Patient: sex F, age 60
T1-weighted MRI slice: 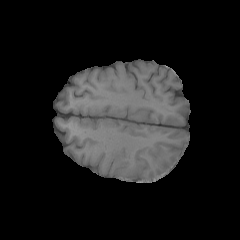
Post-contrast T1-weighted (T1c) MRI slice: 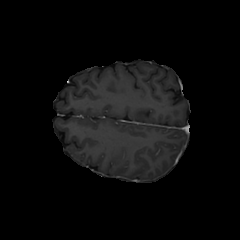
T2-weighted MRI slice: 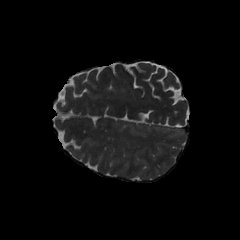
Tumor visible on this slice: no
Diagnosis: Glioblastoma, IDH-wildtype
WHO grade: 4